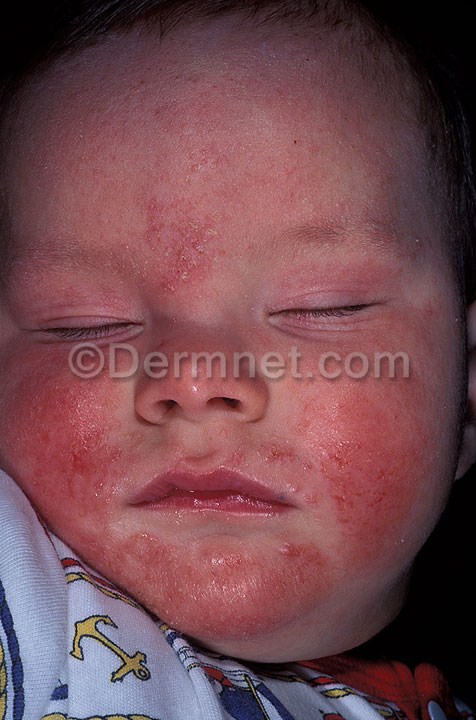
Disease: Atopic Dermatitis Photos